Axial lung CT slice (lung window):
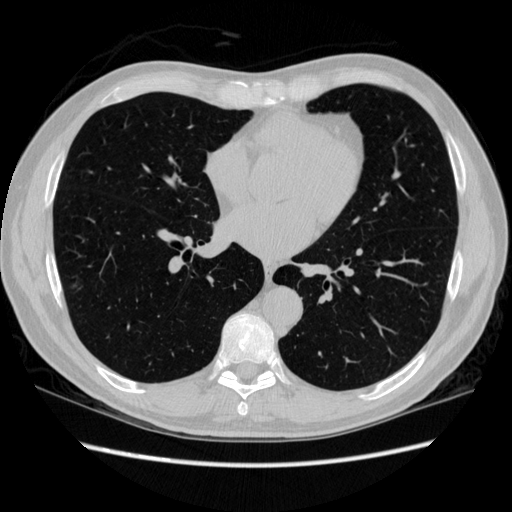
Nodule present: no